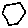
Label: hexagon